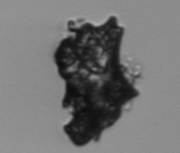
Label: Delphineis